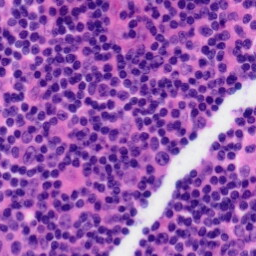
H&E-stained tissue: Tonsil